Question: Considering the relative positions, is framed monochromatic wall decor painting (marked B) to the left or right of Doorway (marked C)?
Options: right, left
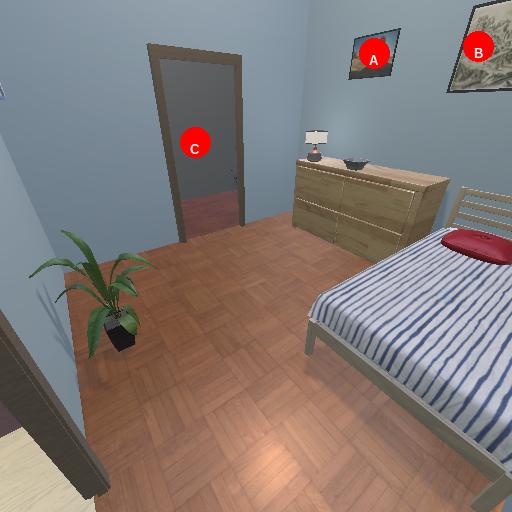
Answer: right